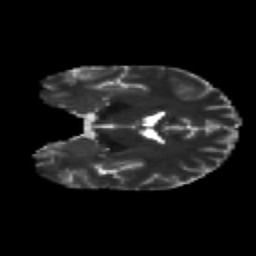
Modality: T2w
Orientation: coronal
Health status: healthy
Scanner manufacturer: philips
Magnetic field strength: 3 T
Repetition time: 9.75 s
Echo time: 0.092 s